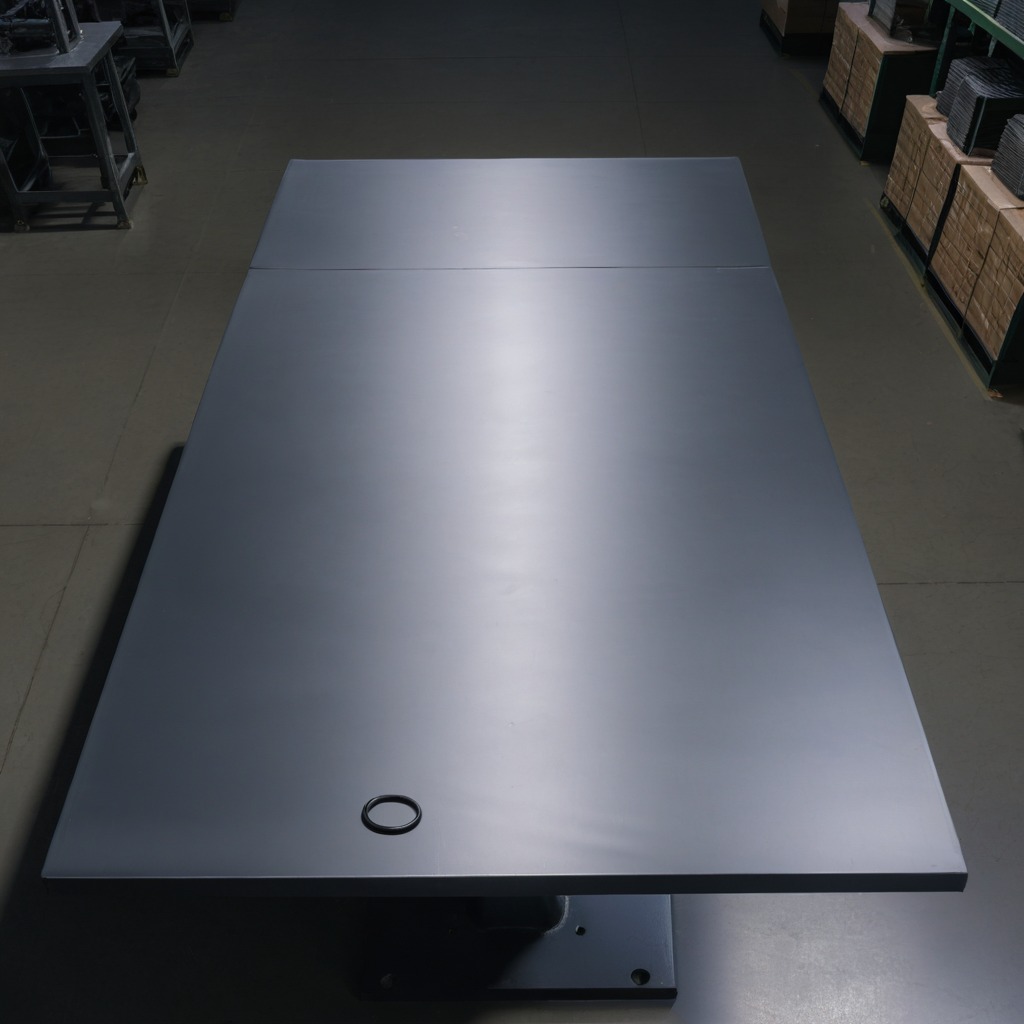
A rubber O-ring is lying on the clean empty table in a basement in the evening soft directional lighting on the tabletop realistic grain studio-quality clarity centered framing